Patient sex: M
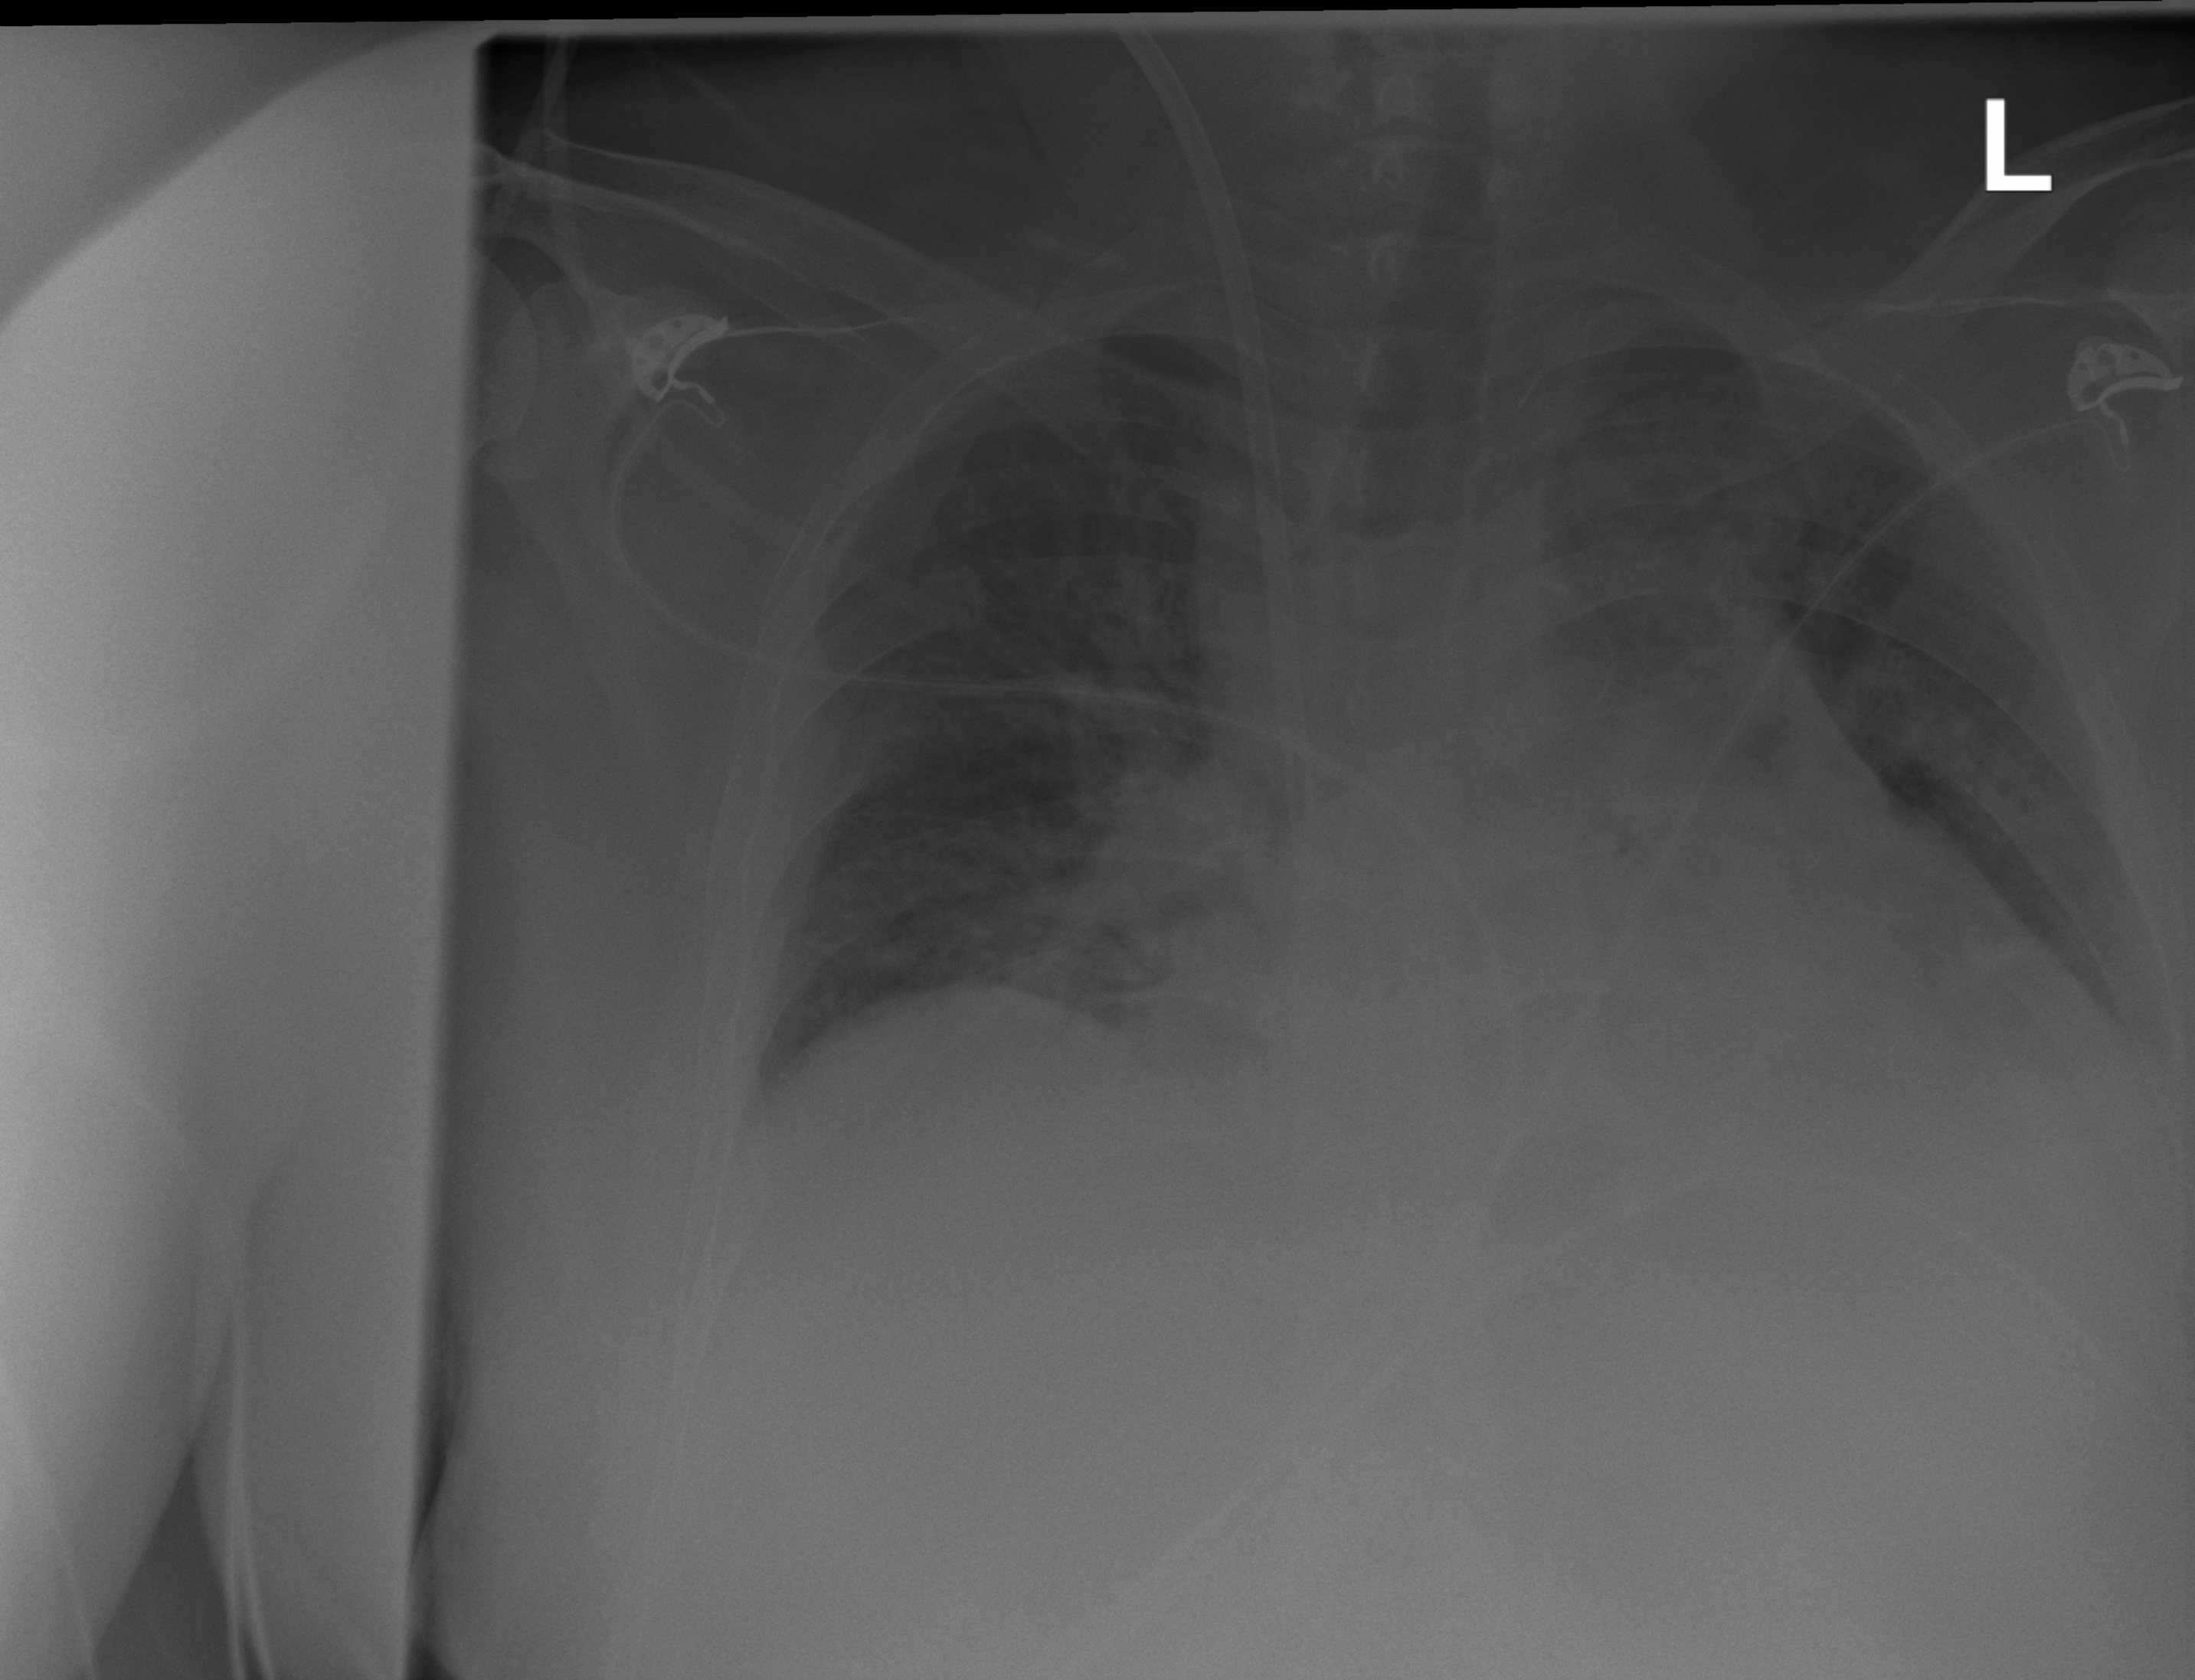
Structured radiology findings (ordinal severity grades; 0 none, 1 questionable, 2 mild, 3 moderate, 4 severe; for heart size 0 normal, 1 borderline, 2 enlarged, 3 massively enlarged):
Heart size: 2
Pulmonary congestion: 2
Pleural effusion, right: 0
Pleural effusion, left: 2
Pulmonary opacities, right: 1
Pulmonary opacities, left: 0
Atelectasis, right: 2
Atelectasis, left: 2